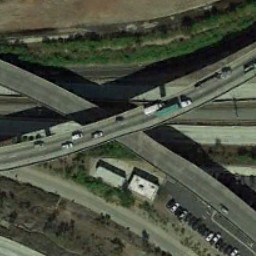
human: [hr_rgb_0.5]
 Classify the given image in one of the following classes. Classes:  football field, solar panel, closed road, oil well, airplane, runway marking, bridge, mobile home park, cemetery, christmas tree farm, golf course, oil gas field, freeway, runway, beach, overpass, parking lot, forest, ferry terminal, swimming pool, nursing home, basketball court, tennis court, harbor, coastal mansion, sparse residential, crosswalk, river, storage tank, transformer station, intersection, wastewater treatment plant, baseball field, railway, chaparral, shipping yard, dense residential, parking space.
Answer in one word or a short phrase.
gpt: overpass